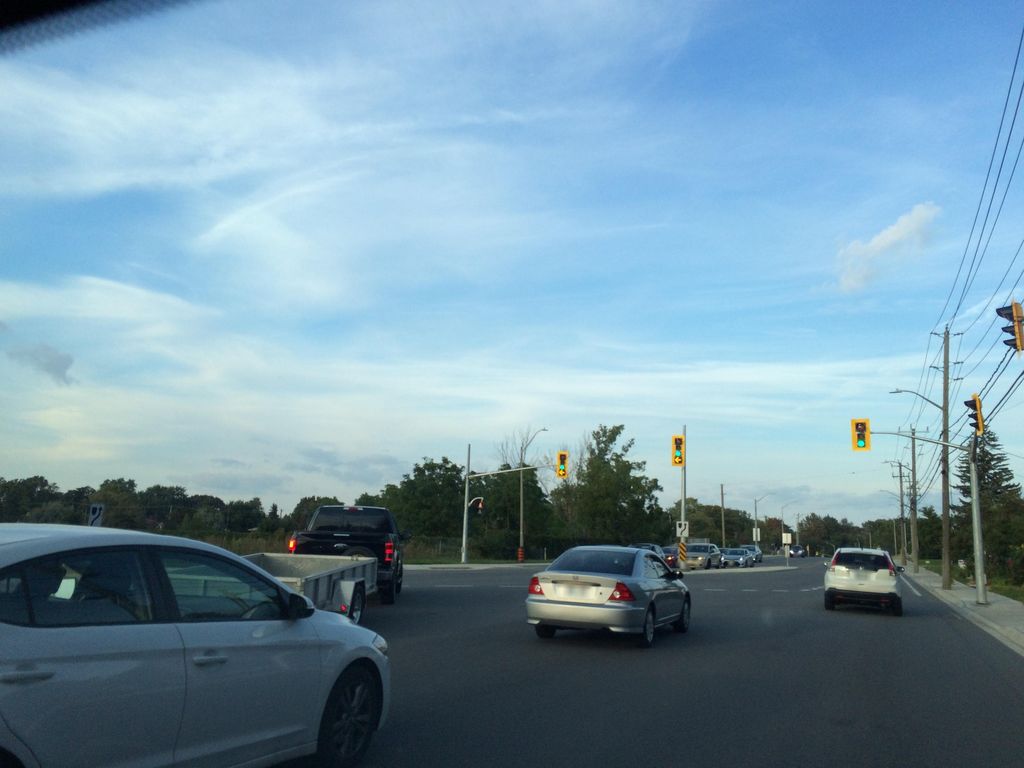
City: kitchener-waterloo